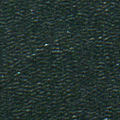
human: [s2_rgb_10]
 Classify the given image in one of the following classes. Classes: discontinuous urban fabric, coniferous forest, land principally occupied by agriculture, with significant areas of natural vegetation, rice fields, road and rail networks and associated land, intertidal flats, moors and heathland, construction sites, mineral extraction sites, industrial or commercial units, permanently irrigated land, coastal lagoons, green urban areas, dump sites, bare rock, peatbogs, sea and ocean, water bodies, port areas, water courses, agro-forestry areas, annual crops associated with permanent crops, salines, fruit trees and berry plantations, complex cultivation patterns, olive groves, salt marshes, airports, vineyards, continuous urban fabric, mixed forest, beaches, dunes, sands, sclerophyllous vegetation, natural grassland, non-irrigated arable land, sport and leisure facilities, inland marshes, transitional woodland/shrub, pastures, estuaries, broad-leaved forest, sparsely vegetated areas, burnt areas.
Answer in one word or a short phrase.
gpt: sea and ocean